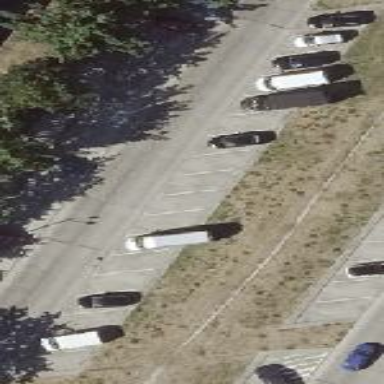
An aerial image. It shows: Street-side parking area with concrete surface. The parking spaces are oriented diagonally.